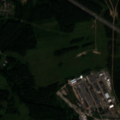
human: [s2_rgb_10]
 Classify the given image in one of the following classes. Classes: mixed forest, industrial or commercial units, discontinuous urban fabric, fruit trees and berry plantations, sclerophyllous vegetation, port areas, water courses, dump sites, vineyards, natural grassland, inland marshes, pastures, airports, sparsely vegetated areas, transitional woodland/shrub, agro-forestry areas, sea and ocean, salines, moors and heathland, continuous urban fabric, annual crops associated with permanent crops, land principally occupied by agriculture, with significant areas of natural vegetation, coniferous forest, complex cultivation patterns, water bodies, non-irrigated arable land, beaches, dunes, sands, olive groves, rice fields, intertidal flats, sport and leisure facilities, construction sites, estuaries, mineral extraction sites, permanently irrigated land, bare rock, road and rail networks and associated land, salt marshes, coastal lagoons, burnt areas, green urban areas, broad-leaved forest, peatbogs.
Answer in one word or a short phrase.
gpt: industrial or commercial units, road and rail networks and associated land, pastures, complex cultivation patterns, land principally occupied by agriculture, with significant areas of natural vegetation, broad-leaved forest, coniferous forest